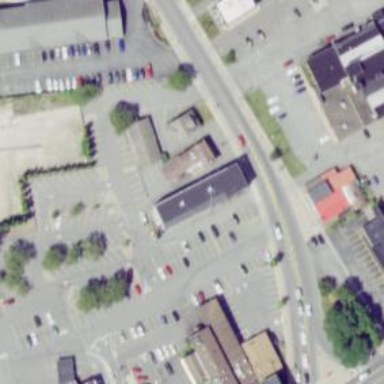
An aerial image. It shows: Cafe located in building.